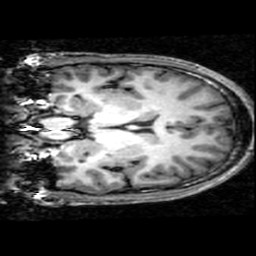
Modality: T1w
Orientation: coronal
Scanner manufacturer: ge
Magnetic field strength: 3 T
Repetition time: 0.008948 s
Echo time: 0.001784 s